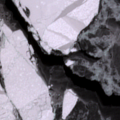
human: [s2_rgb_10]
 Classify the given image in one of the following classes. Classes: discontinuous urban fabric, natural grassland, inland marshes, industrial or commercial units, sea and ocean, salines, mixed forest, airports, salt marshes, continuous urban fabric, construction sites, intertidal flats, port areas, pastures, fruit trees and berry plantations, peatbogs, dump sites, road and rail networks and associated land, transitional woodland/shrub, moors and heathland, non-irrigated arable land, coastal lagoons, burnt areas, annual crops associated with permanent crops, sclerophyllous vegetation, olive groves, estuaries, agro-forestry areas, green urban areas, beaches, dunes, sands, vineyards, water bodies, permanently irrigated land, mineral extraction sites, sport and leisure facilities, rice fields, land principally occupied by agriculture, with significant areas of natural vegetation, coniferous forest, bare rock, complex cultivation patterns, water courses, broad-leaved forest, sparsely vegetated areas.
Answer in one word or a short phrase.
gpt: sea and ocean